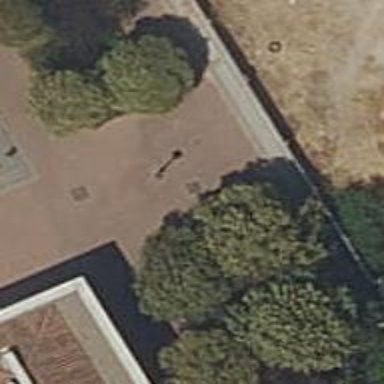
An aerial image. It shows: Footway made of paving stones.